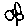
Label: flower